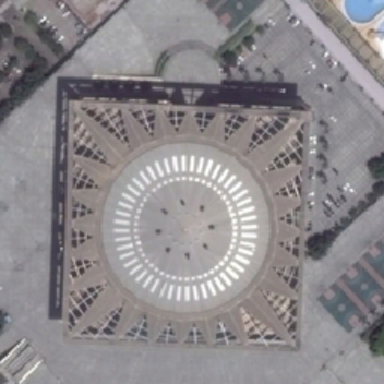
Several basketball courts are near the square of the central building and there is also a parking lot .